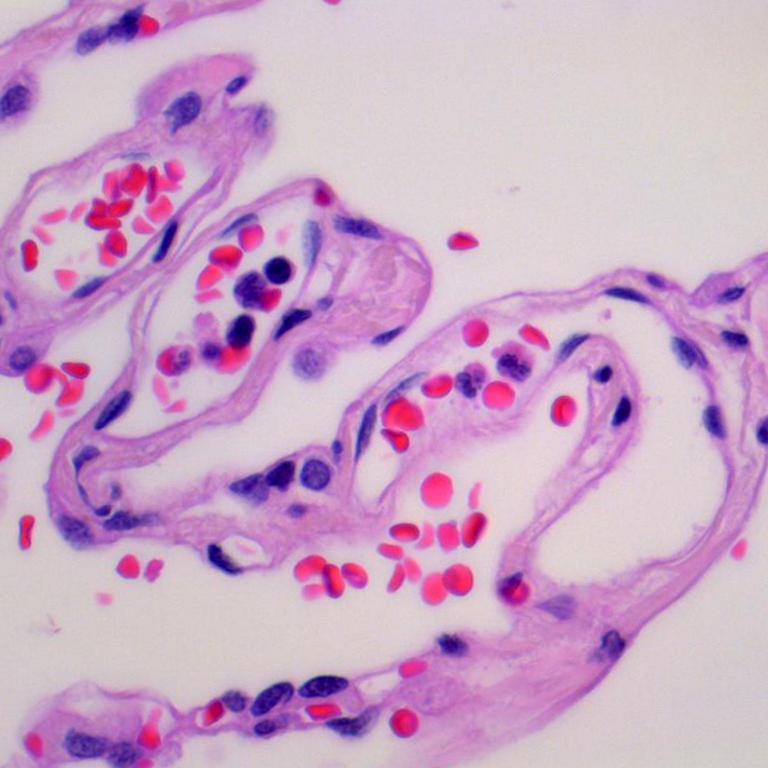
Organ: lung
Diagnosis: benign